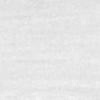
Label: no_change